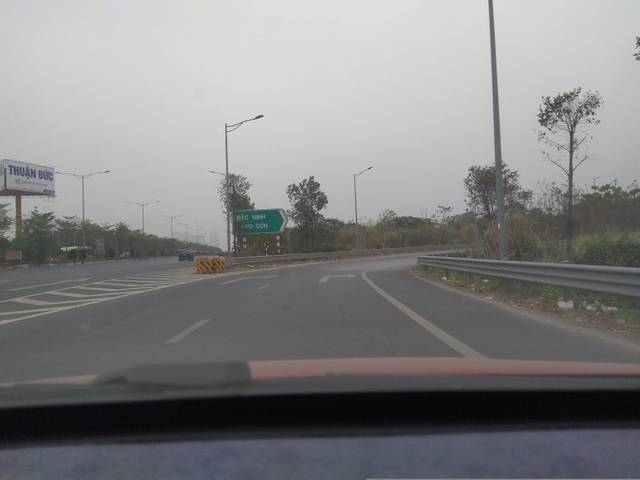
Region: Vietnam
Coordinates: 21.012, 105.918